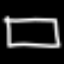
Label: square